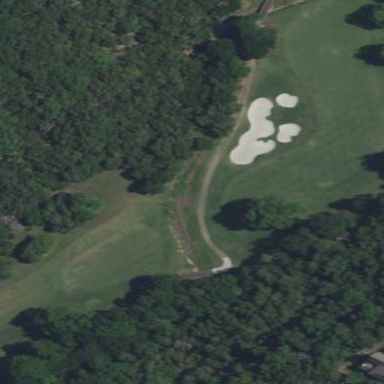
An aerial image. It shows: Well-maintained grassy area serving as golf fairway for the sport of golf.